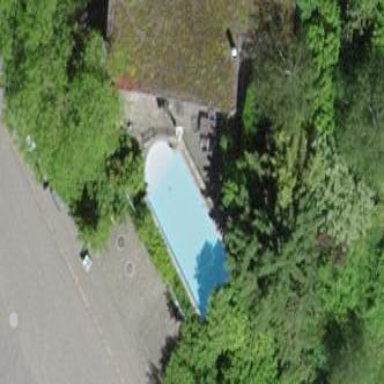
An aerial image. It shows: Swimming pool located in leisure land.